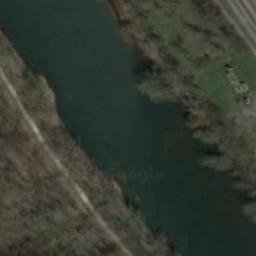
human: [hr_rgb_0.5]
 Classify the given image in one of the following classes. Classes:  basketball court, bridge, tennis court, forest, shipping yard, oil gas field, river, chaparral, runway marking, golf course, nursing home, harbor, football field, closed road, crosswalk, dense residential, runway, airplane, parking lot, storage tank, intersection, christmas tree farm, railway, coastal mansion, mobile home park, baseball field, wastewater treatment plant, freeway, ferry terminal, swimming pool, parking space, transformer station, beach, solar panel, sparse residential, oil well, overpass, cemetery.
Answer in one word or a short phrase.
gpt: river